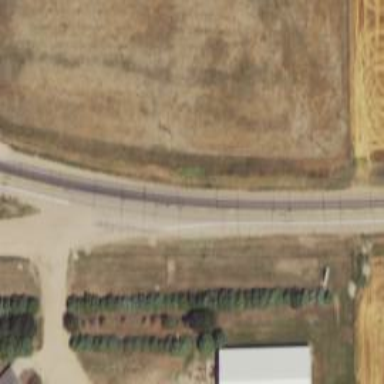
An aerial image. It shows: Asphalt road classified as primary highway.